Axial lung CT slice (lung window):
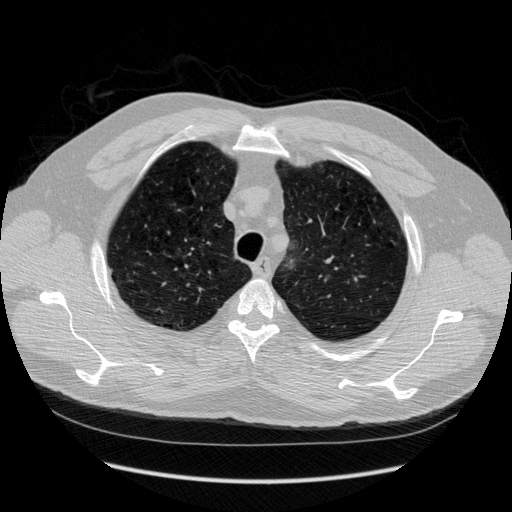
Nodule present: no